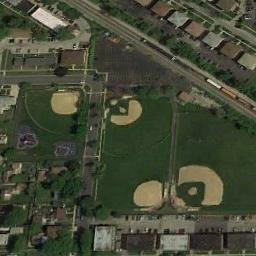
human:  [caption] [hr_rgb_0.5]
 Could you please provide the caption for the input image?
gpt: Four baseball diamonds of different sizes next to a parking lot and the residential area beside .

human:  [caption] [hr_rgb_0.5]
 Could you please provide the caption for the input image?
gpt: There are four baseball diamonds in the middle of many buildings with a road beside .

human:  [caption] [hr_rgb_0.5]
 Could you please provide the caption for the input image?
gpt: There are four baseball diamonds surrounded by the many houses .

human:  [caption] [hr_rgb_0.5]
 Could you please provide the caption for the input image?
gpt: There are five baseball fields in this picture .

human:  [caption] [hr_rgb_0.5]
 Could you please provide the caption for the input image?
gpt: Many of the surrounding buildings are next to the baseball diamonds .